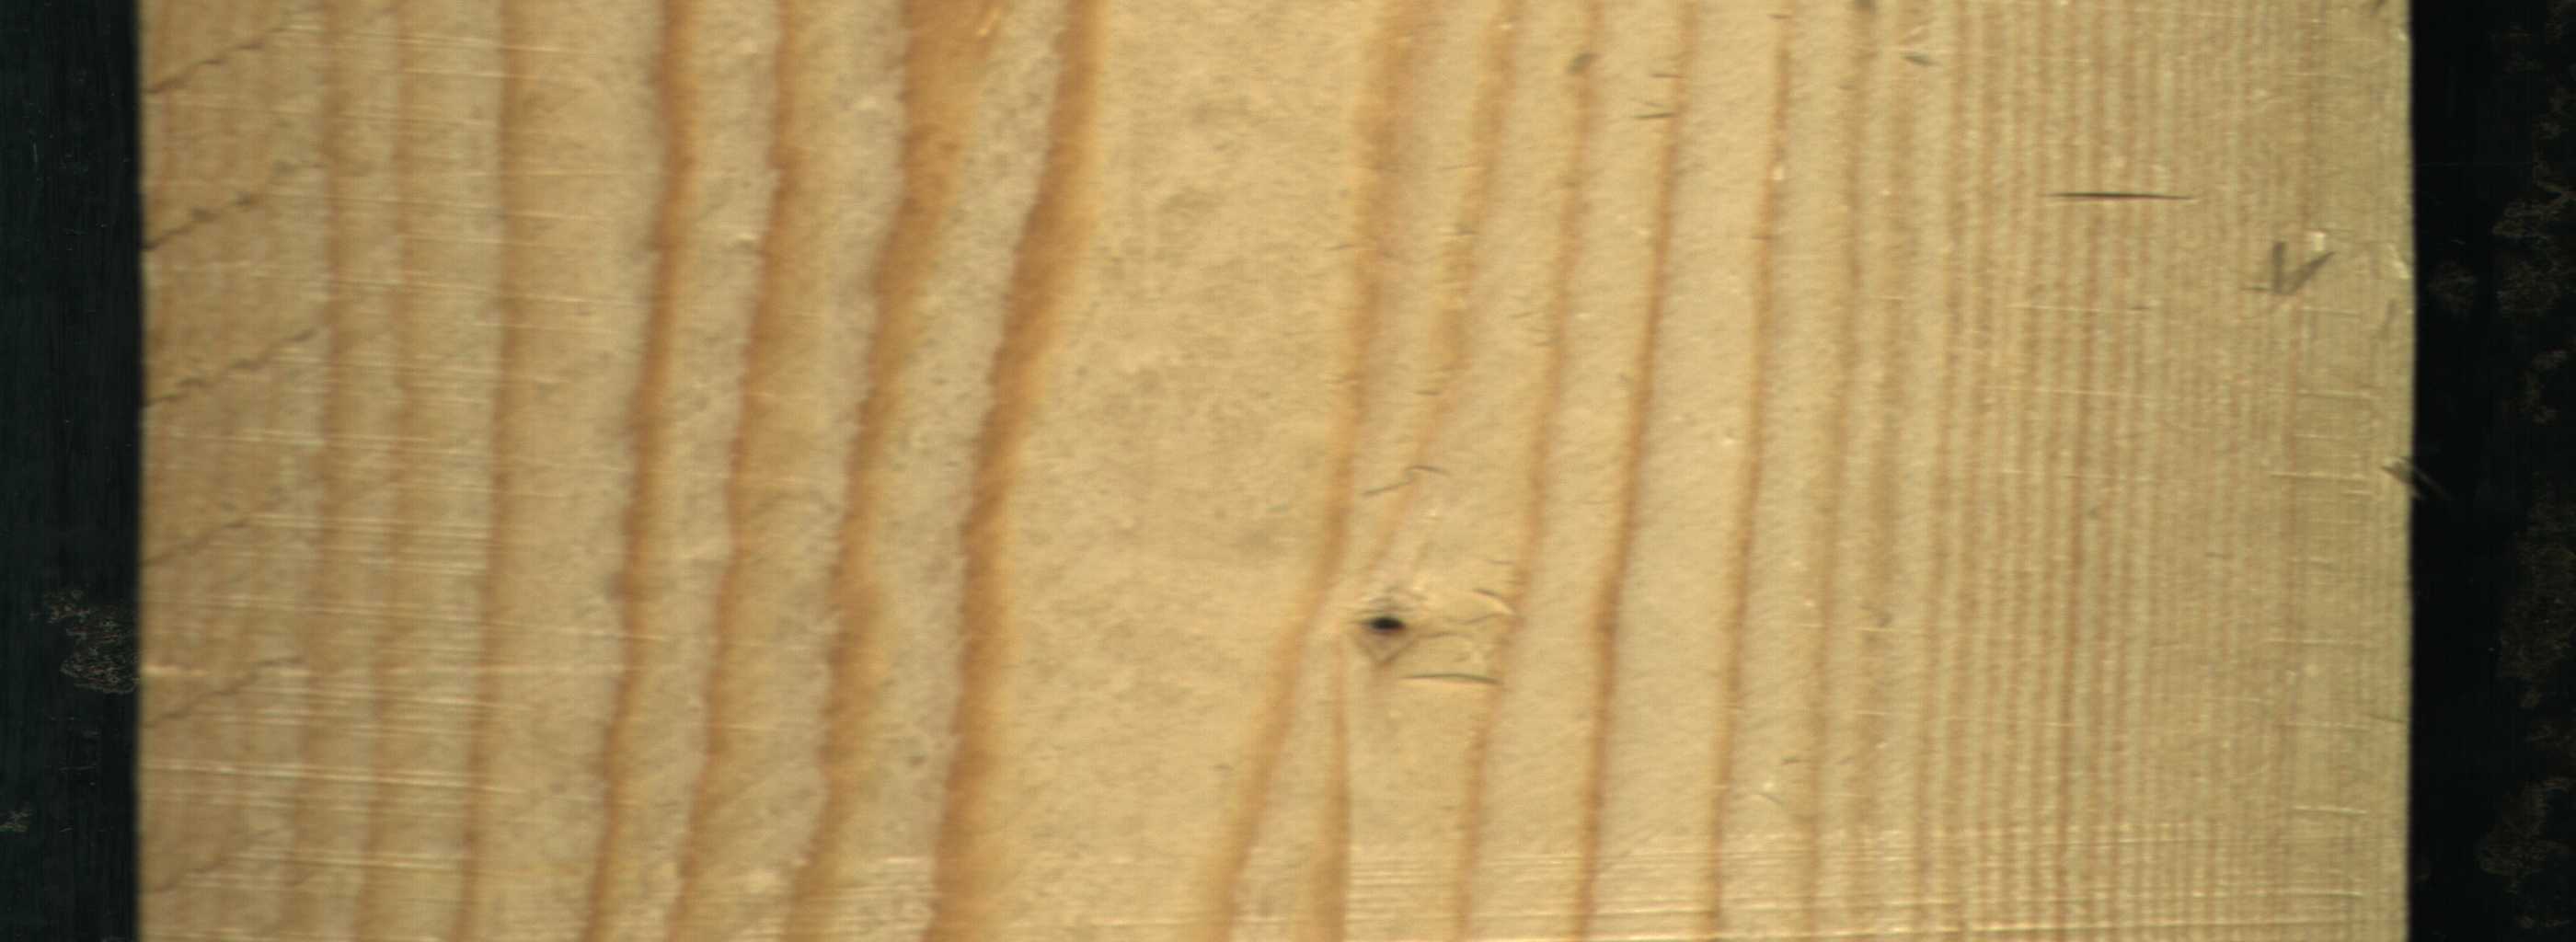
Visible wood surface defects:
Live_Knot